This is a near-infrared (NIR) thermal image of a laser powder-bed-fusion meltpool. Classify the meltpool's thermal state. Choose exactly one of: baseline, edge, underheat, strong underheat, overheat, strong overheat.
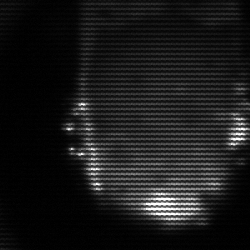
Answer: baseline